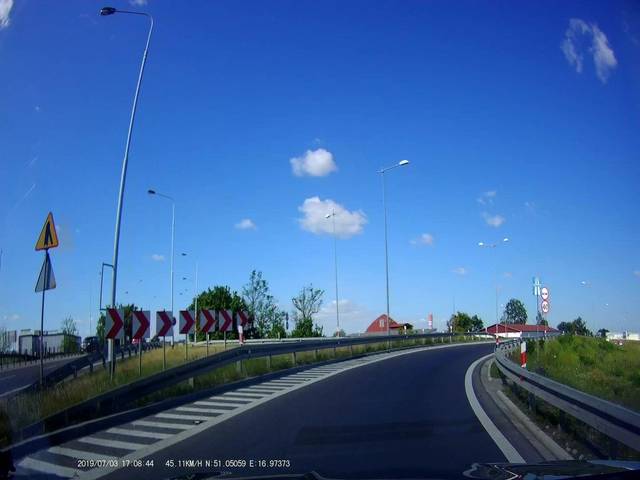
Region: Germany
Coordinates: 51.051, 16.974